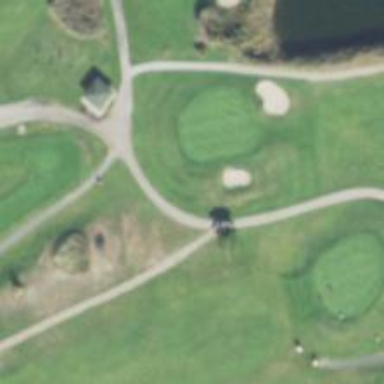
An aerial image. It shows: Pathway for golfing.